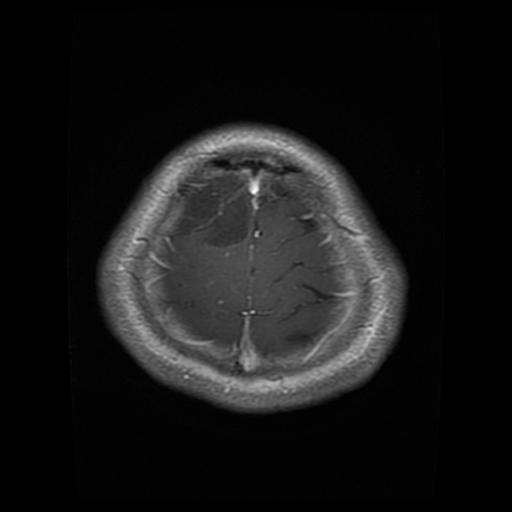
Label: glioma